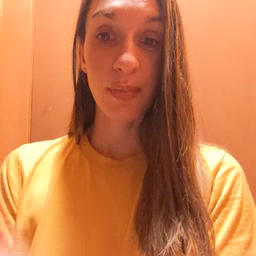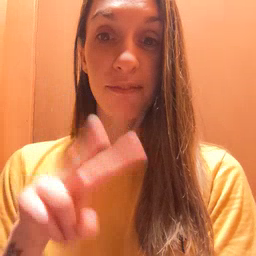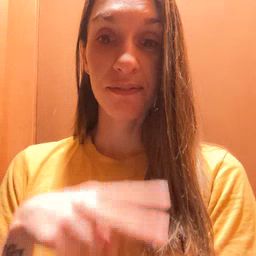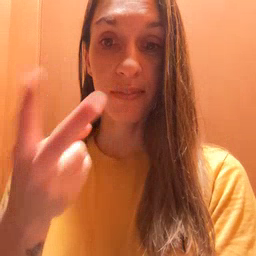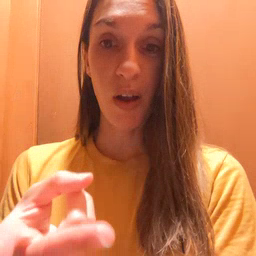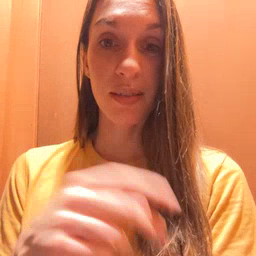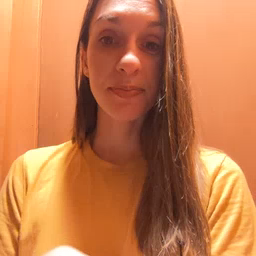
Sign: fall